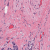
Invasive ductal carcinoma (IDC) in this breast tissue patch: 1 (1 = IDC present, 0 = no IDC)